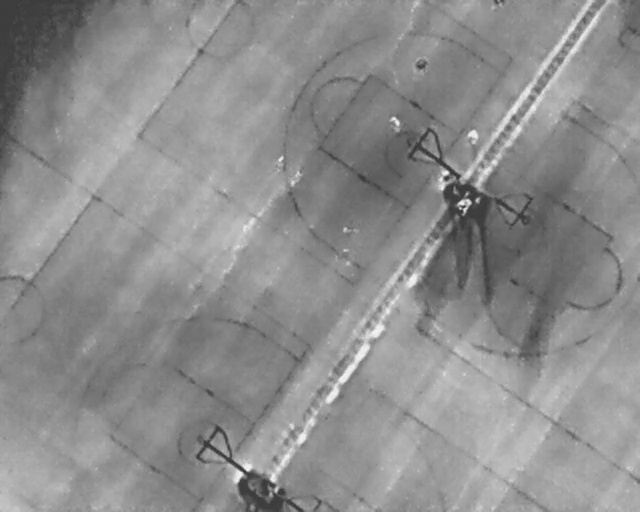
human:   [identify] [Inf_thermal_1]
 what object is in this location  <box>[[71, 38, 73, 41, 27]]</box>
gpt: <ref>1 medium person at the right</ref>